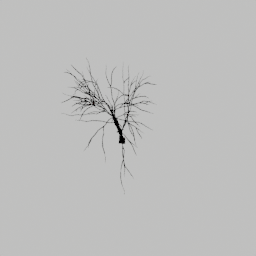
Label: nature